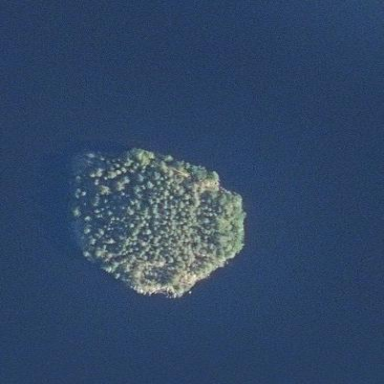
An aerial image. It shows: Islet covered with woodland forest.